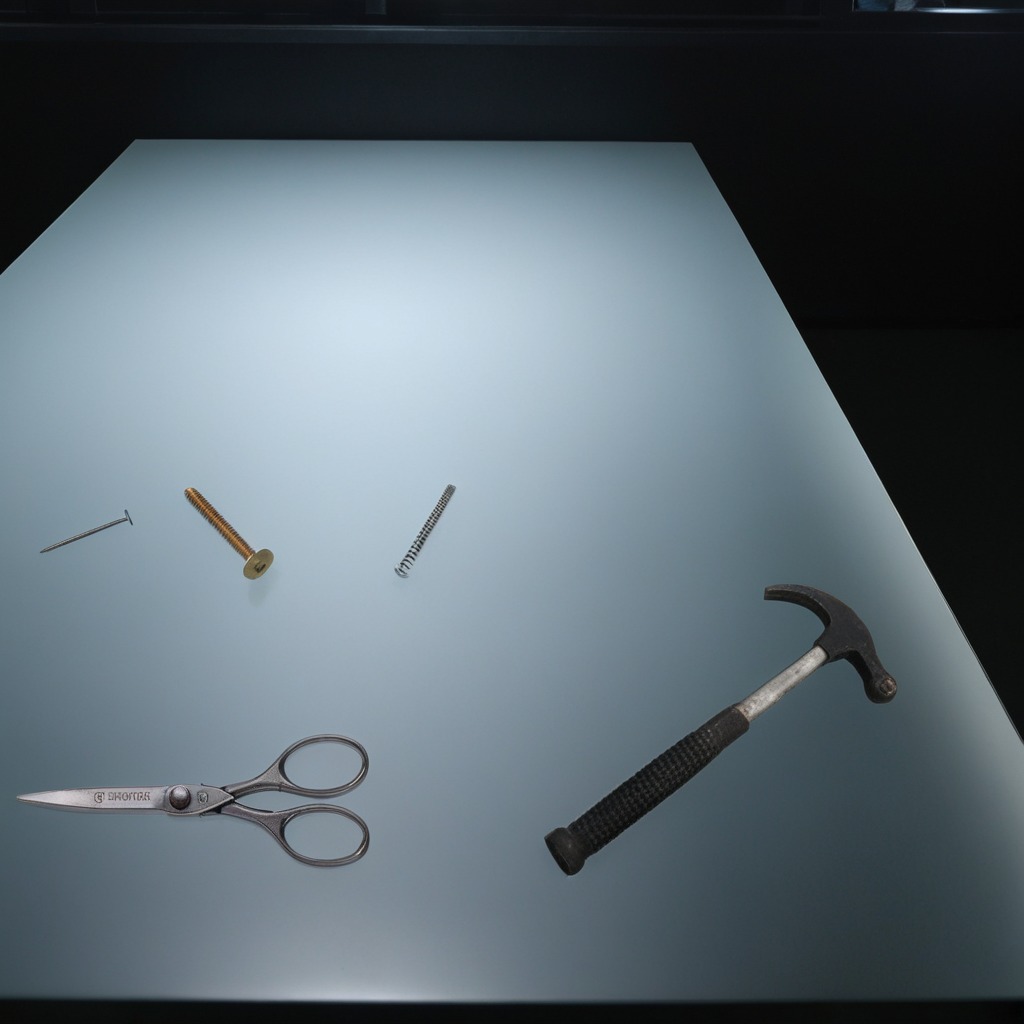
A metal machine screw, an iron nail, a hammer, a coiled metal spring, and a pair of scissors are lying on the table in the railway signal maintenance room.